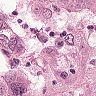
Metastatic tissue present: yes